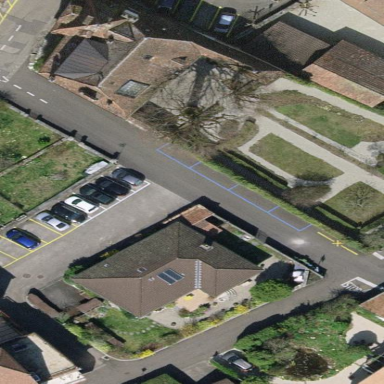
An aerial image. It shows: Parking area with surface.